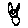
Label: cat